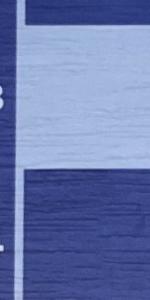
Label: Empty